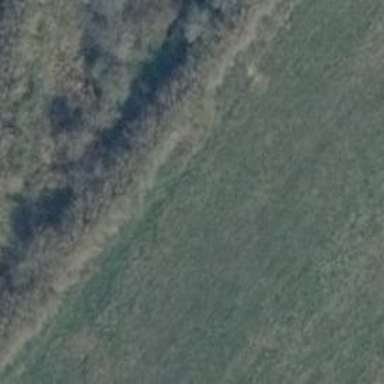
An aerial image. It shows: Patch of scrub vegetation.